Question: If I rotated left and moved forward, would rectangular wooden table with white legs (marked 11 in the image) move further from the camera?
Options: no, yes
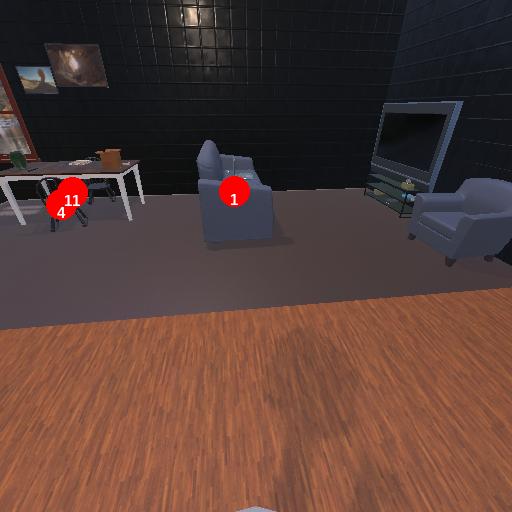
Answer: no